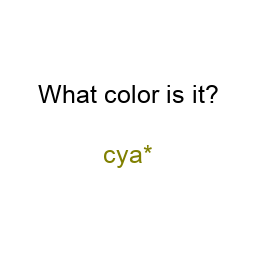
Color: olive
Color name shown: cyan
Background color: white
Question text color: black